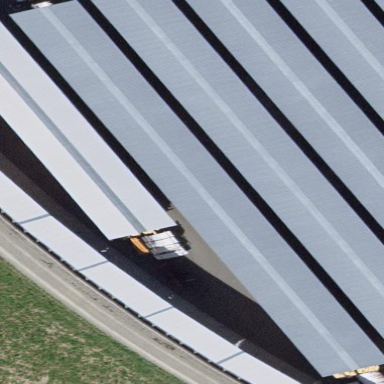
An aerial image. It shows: View of roof of building.